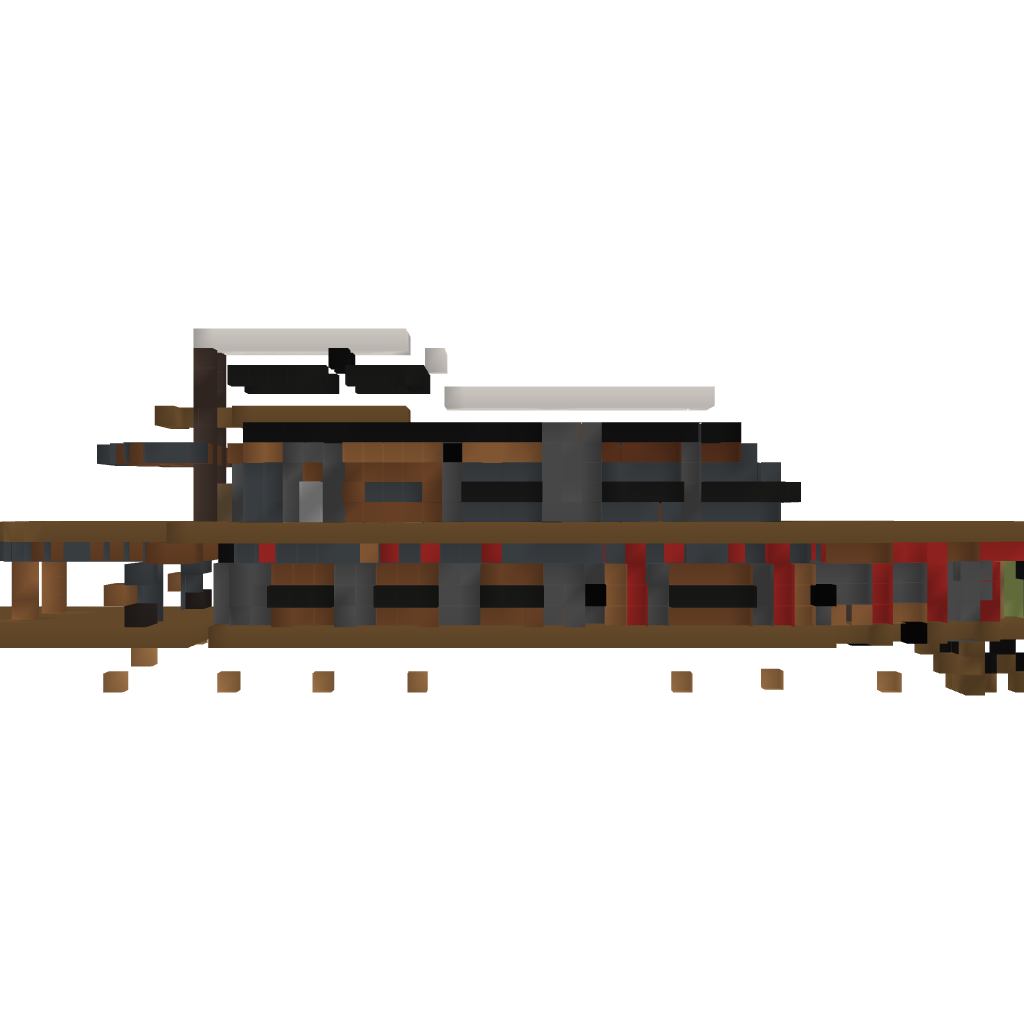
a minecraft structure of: Yacht (w/o water)